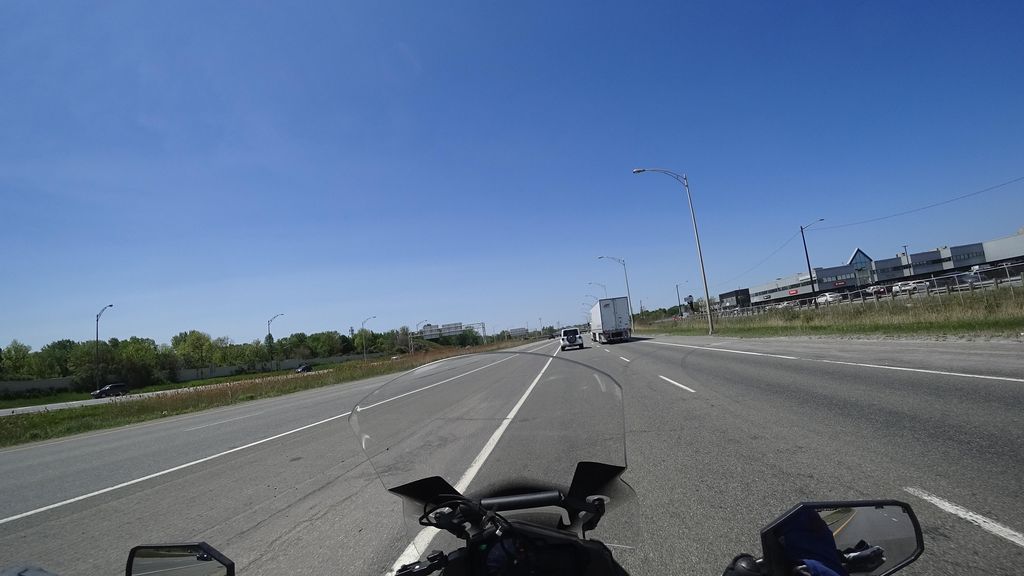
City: quebec_city